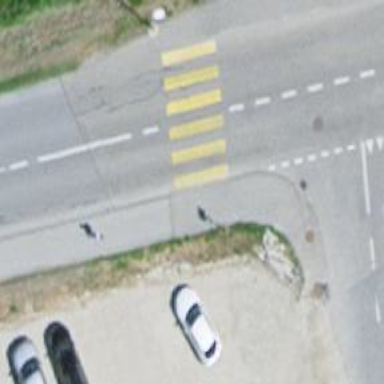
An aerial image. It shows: Uncontrolled zebra crossing on the road.